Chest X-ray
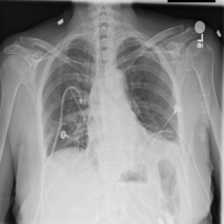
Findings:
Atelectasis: negative
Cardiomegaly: negative
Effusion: positive
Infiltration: positive
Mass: negative
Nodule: negative
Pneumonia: negative
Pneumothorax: positive
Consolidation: negative
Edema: negative
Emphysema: negative
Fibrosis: negative
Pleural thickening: negative
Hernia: negative